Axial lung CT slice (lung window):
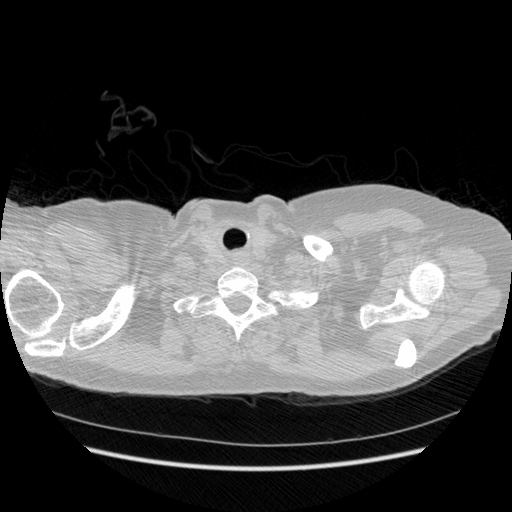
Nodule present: no